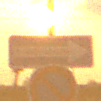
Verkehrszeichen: EinbahnstrasseRechtsweisend
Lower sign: EingeschraenktesHalteverbot
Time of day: SunriseSunset
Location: Outdoor (Suburban)
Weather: PartlyCloudy
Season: NotSpecified
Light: Natural